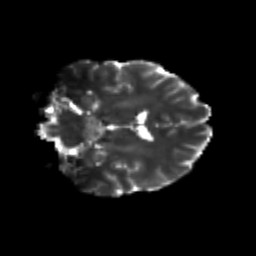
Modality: T2w
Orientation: coronal
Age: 21
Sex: male
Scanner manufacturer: siemens
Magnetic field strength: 3 T
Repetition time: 3.5 s
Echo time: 0.125 s